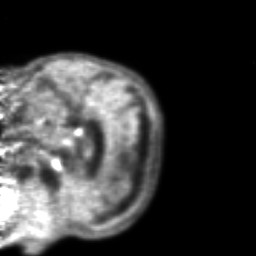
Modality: PET
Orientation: sagittal
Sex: female
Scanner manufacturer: ge